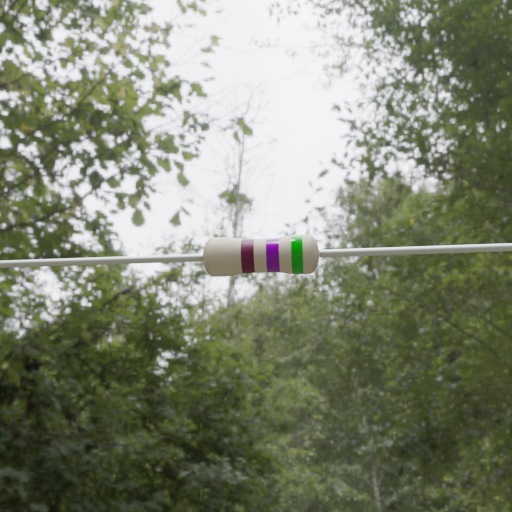
Resistor colour bands (in order): brown, violet, green